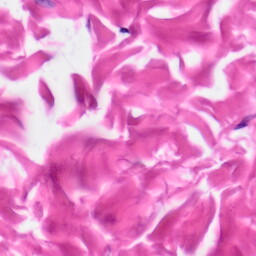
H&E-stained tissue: Skin